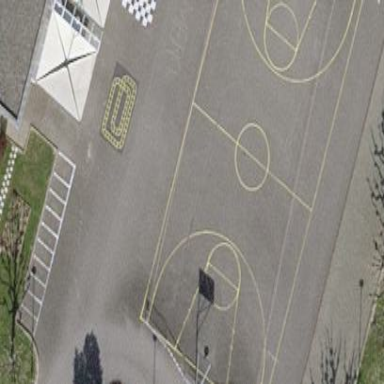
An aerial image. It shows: Basketball court with asphalt surface.